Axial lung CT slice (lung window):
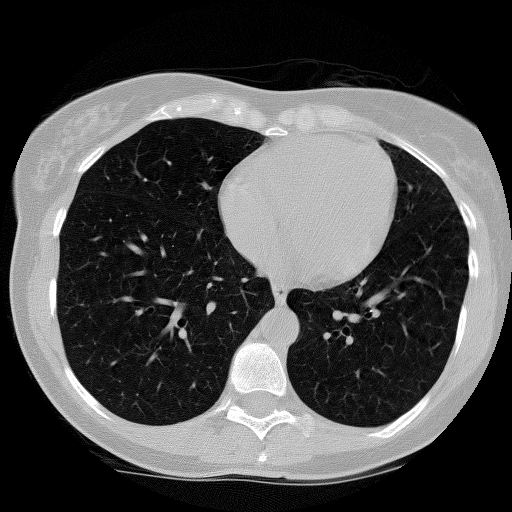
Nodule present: no